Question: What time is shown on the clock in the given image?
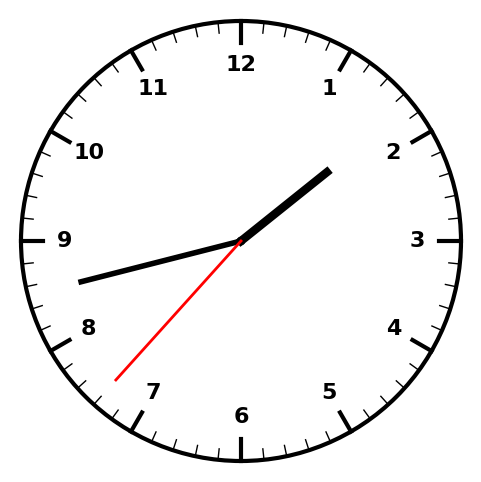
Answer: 01:42:37